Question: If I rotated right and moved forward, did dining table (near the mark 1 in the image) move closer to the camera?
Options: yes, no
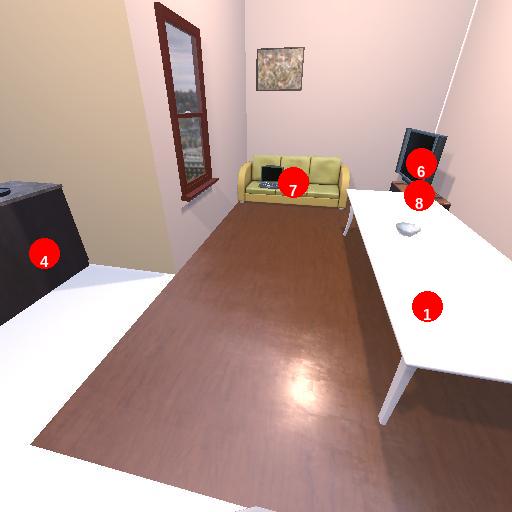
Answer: yes